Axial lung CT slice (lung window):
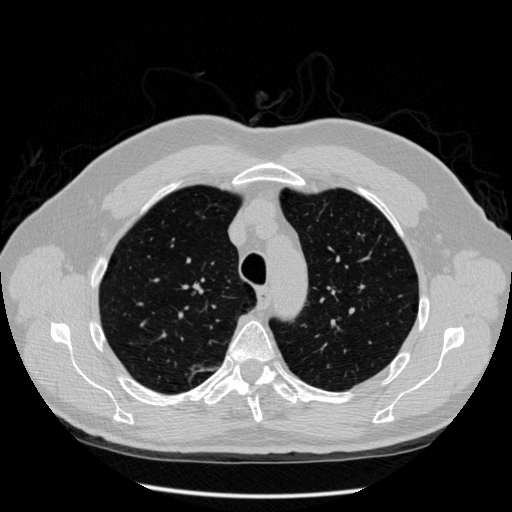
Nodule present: no